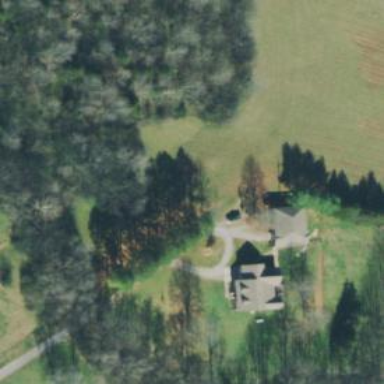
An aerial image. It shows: Driveway.